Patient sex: F
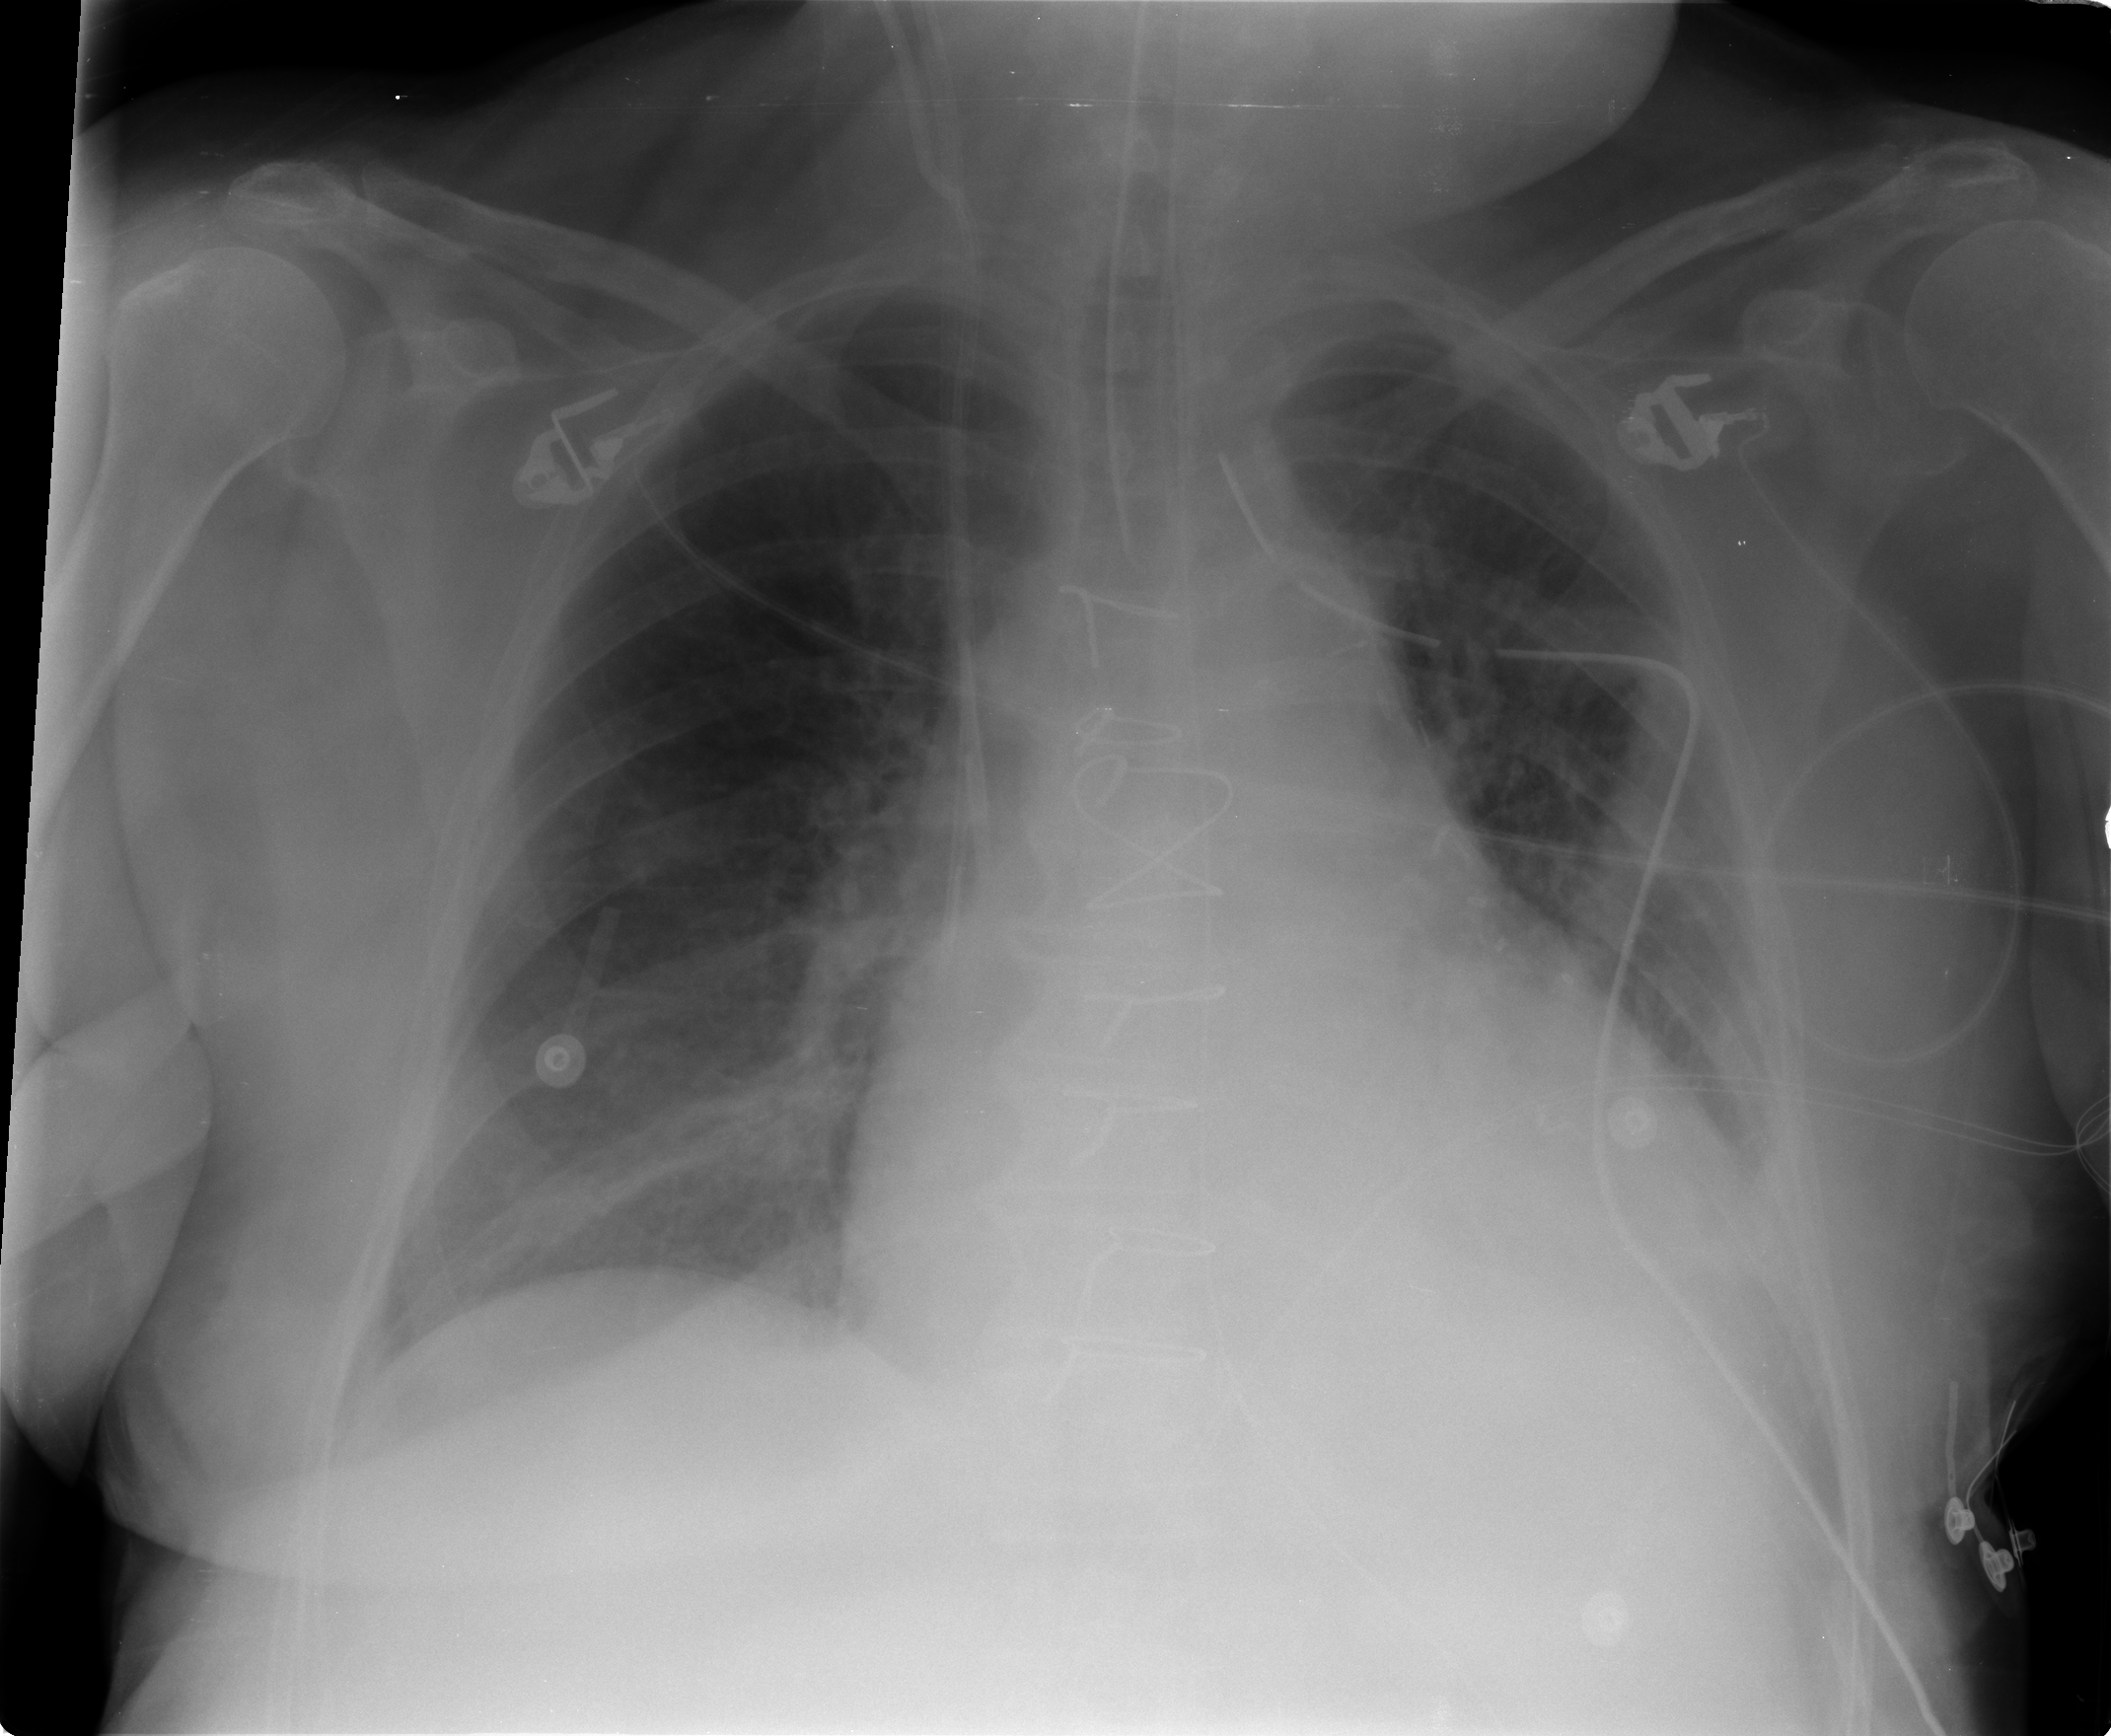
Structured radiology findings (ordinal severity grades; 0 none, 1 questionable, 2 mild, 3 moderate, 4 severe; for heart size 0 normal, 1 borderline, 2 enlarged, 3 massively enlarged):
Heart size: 2
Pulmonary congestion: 1
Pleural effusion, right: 0
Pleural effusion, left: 0
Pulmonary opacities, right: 1
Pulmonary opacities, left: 0
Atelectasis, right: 1
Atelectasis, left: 1